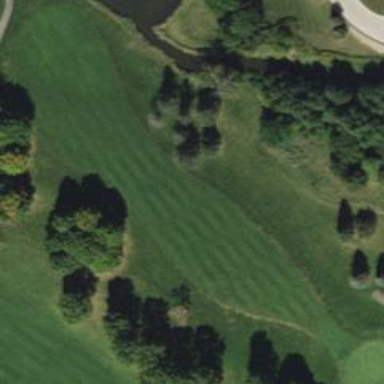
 part of golf course fairway. It is used for the sport of golf."